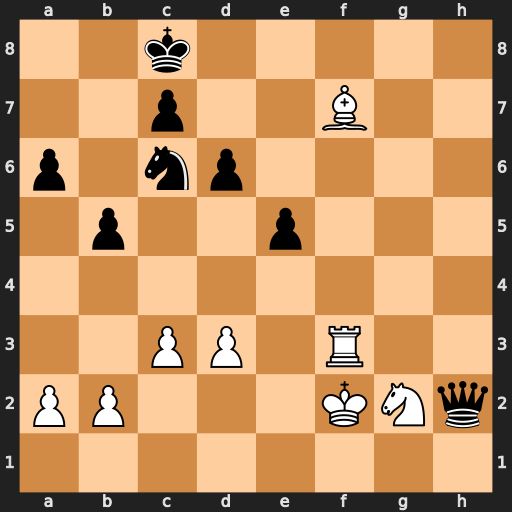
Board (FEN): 2k5/2p2B2/p1np4/1p2p3/8/2PP1R2/PP3KNq/8
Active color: w
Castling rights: -
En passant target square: -
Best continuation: Be6+ Kb8 Rh3 Qxh3 Bxh3